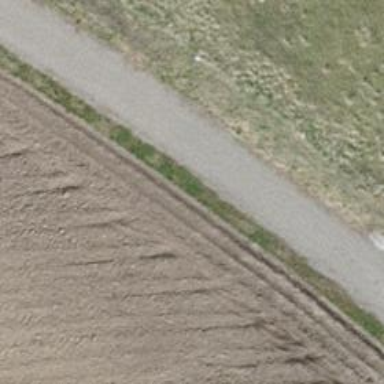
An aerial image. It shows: Unpaved track road.